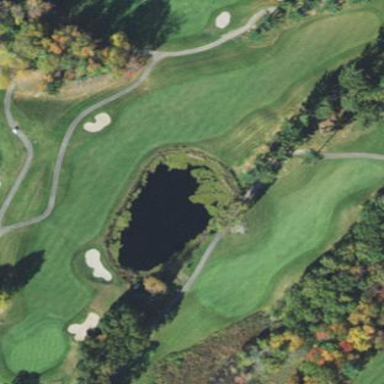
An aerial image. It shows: Golf fairway surrounded by grass.